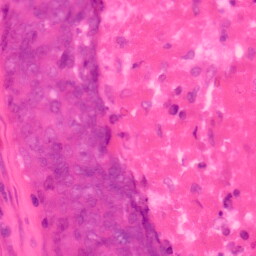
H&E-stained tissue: Colon